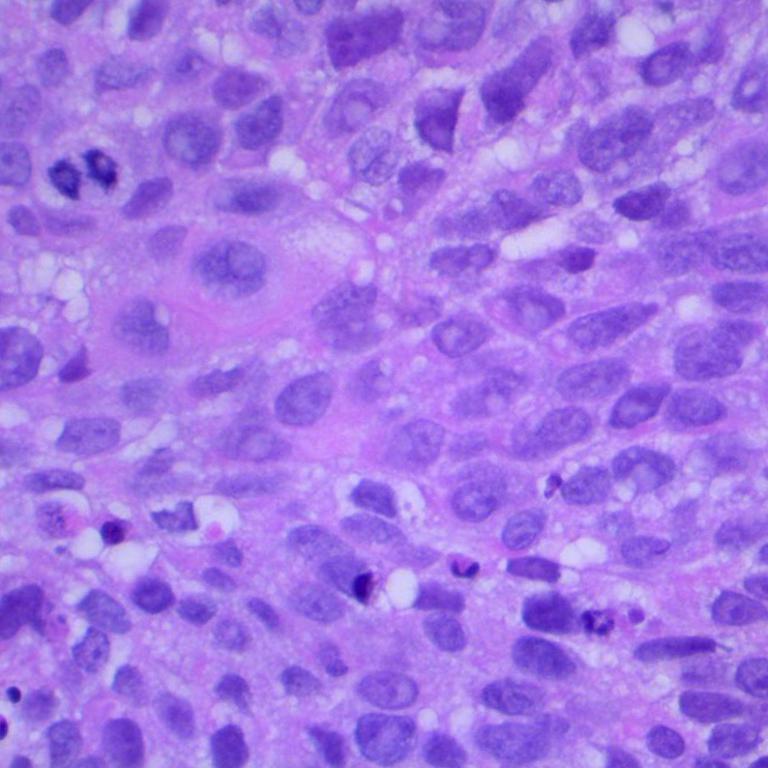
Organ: lung
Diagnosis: squamous carcinomas